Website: slack
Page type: stored-credit-cards
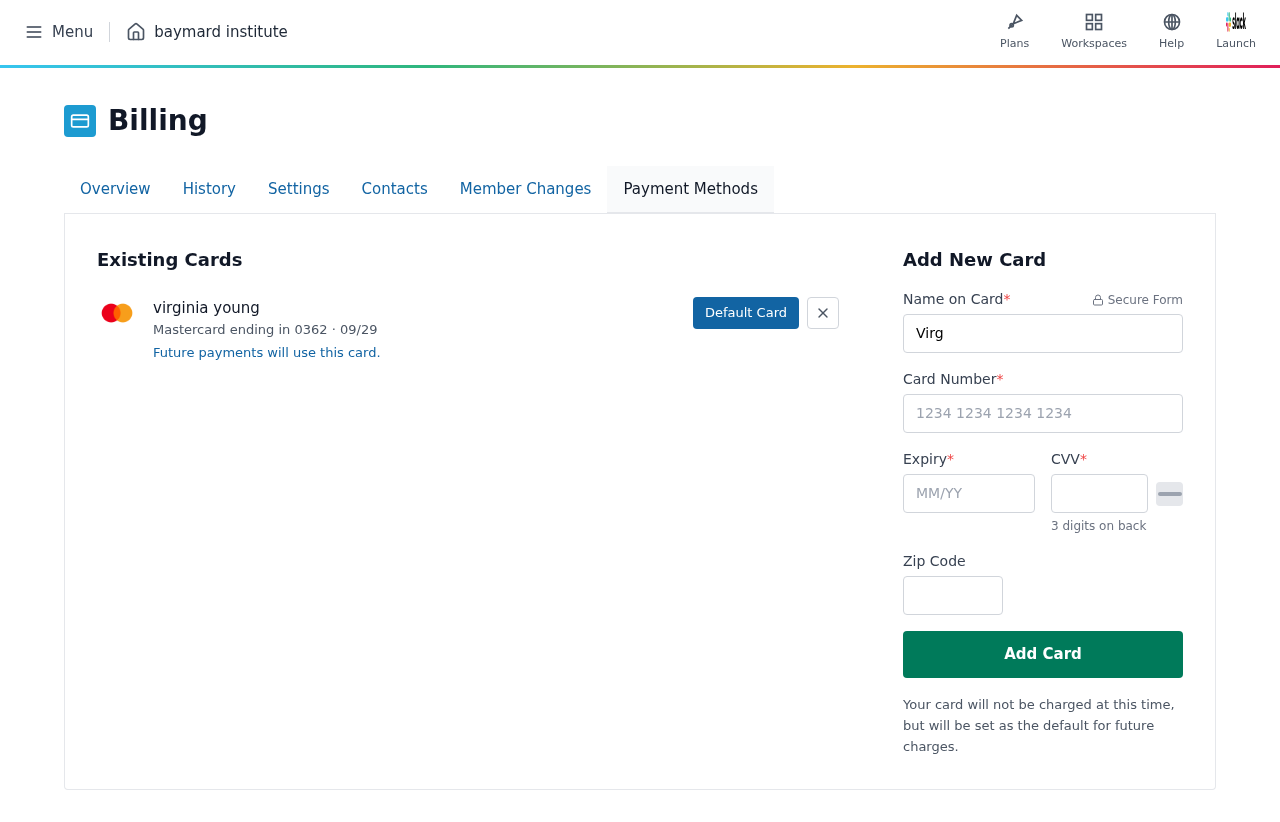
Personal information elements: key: PII_CARD_CVV
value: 061
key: PII_CARD_EXPIRY
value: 09/29
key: PII_CARD_EXPIRY_MONTH
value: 09
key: PII_CARD_EXPIRY_YEAR
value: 29
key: PII_CARD_LAST4
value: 0362
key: PII_CARD_NUMBER
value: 2716 2092 0958 0362
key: PII_CARD_TYPE
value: Mastercard
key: PII_FULLNAME
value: virginia young
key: PII_FULLNAME
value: Virginia Young
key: PII_POSTCODE
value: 87198